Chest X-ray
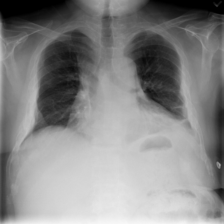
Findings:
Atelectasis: positive
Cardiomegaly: negative
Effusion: negative
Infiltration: positive
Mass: negative
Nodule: negative
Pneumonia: negative
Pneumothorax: negative
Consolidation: negative
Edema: negative
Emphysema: negative
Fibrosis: negative
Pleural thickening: negative
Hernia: negative